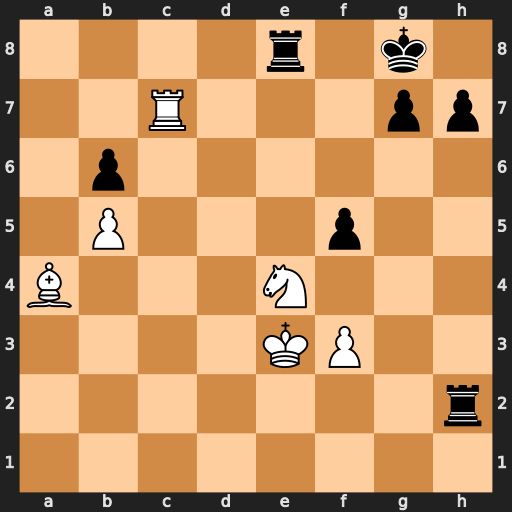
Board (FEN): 4r1k1/2R3pp/1p6/1P3p2/B3N3/4KP2/7r/8
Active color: w
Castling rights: -
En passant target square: -
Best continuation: Bb3+ Kh8 Bf7